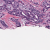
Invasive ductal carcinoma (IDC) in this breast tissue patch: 1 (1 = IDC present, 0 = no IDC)